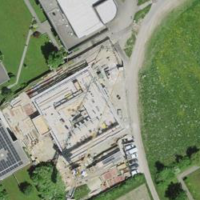
EUNIS habitat code: 52
Species observed at this site:
Centaurea scabiosa
Plantago major
Hypericum perforatum
Lotus corniculatus
Medicago sativa
Centaurea cyanus